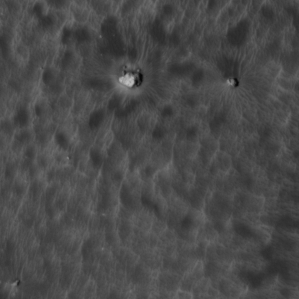
Label: non_frost